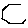
Label: hexagon